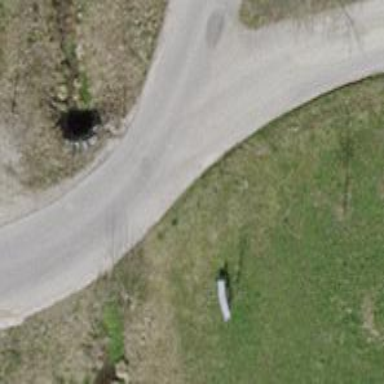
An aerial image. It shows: Bench for seating.